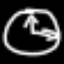
Label: clock